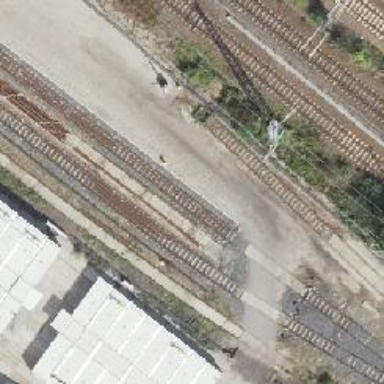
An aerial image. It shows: Railway yard.